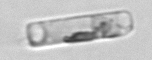
Label: Guinardia_delicatula